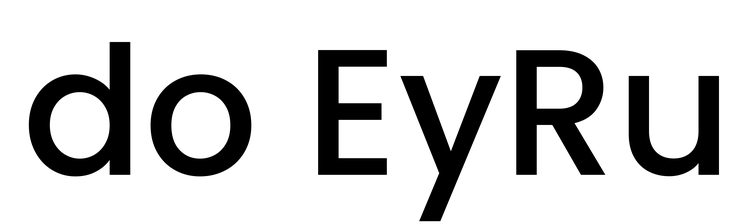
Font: Poppins-Medium